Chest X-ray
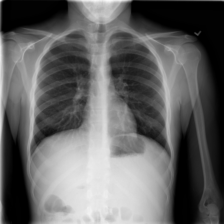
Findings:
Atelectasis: negative
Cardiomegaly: negative
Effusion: negative
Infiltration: negative
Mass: negative
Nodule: negative
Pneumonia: negative
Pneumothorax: negative
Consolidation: negative
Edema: negative
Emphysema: negative
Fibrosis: negative
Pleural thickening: negative
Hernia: negative